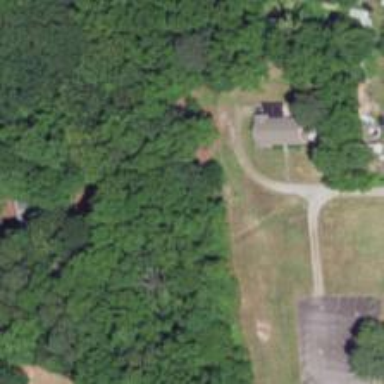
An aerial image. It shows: Driveway.